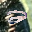
Label: 2